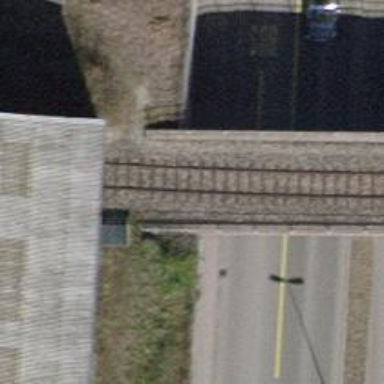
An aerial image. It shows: Bridge over single railway spur track.